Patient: sex M, age 23
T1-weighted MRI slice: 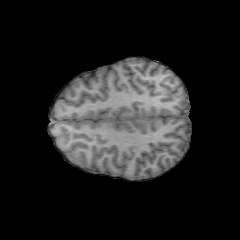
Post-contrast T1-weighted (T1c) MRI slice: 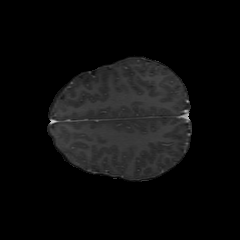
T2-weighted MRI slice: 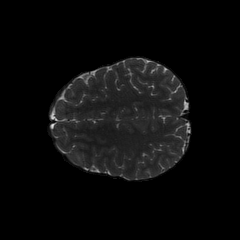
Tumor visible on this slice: yes
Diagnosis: Oligodendroglioma, IDH-mutant, 1p/19q-codeleted
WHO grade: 2